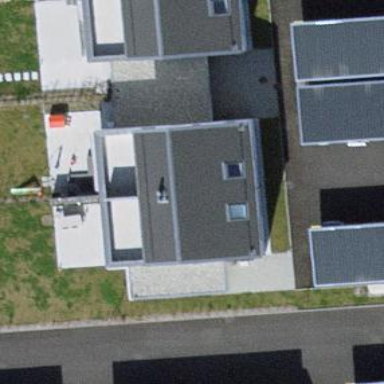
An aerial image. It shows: Semidetached house.